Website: bh-photo
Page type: store-pickup
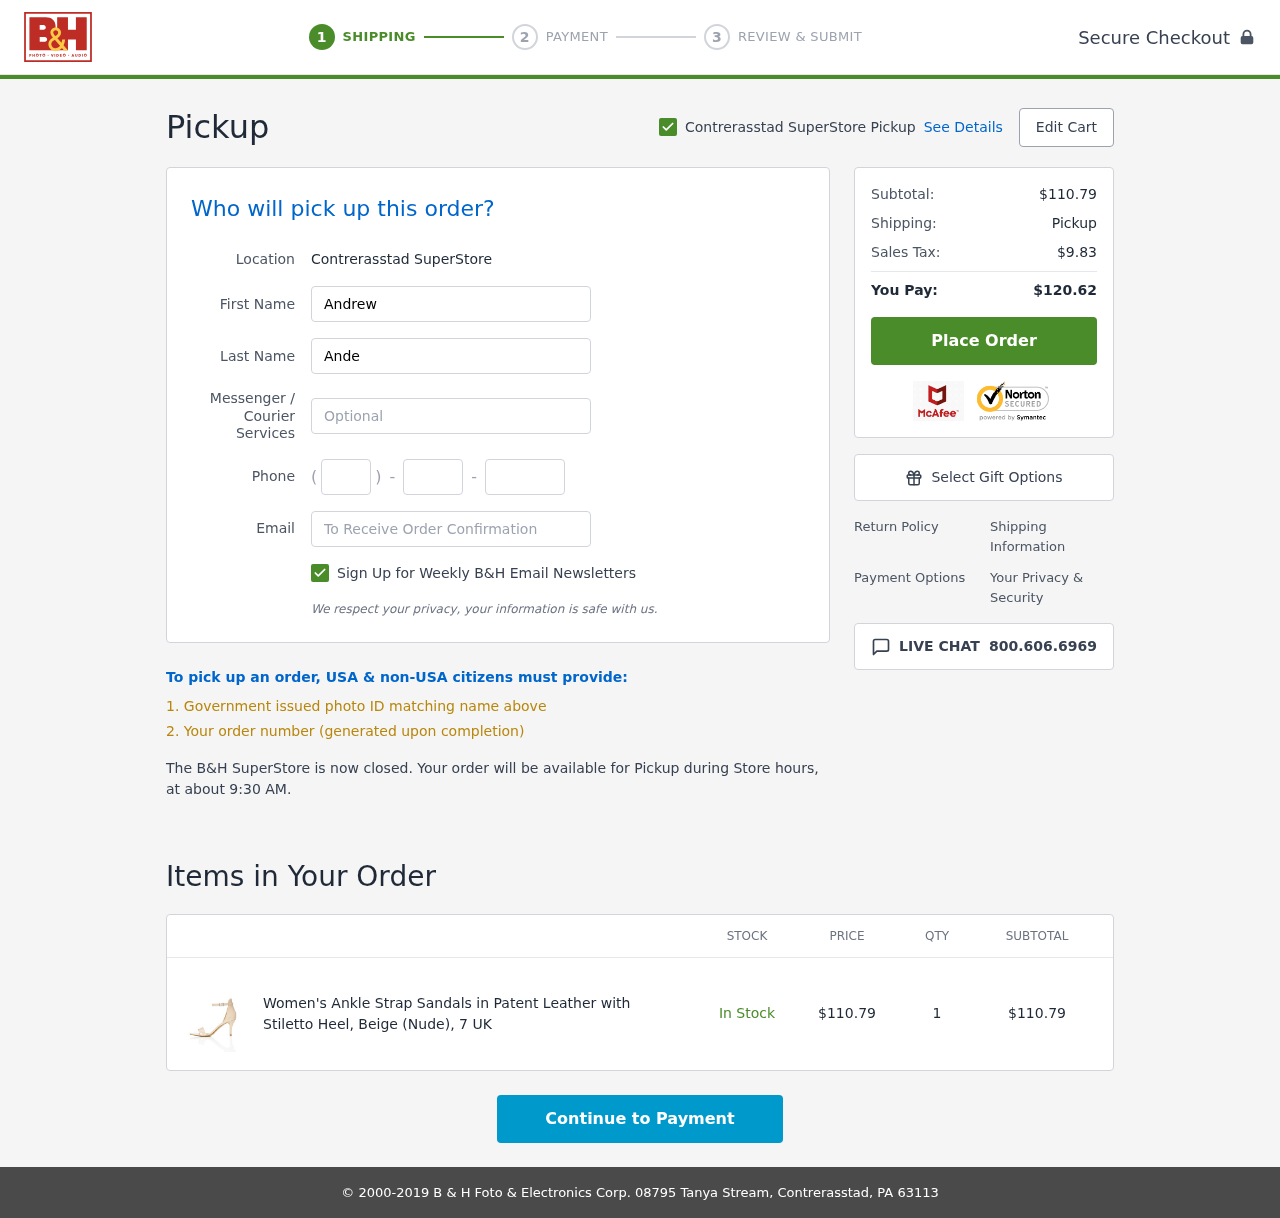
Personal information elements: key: PII_EMAIL
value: aanderson@yahoo.com
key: PII_FIRSTNAME
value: Andrew
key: PII_LASTNAME
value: Anderson
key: PII_LOCATION1_CITY
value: Contrerasstad SuperStore Pickup
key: PII_LOCATION1_CITY
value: Contrerasstad SuperStore
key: PII_PHONE_AREA
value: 405
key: PII_PHONE_PREFIX
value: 398
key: PII_PHONE_SUFFIX
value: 9303
Product elements: key: PRODUCT1_NAME
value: Women's Ankle Strap Sandals in Patent Leather with Stiletto Heel, Beige (Nude), 7 UK
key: PRODUCT1_PRICE
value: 110.79
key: PRODUCT1_QUANTITY
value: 1
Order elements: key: ORDER_SUBTOTAL
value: $110.79
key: ORDER_TAX
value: $9.83
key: ORDER_TOTAL
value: $120.62